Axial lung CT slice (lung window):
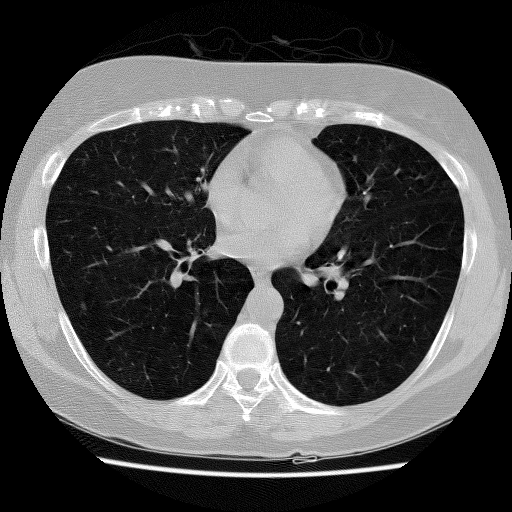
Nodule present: no